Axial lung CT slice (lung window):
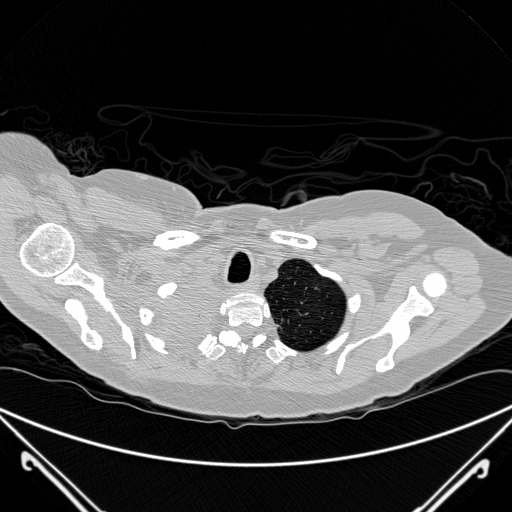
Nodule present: no